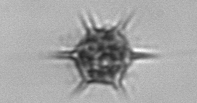
Label: Dictyocha